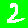
Digit: 2